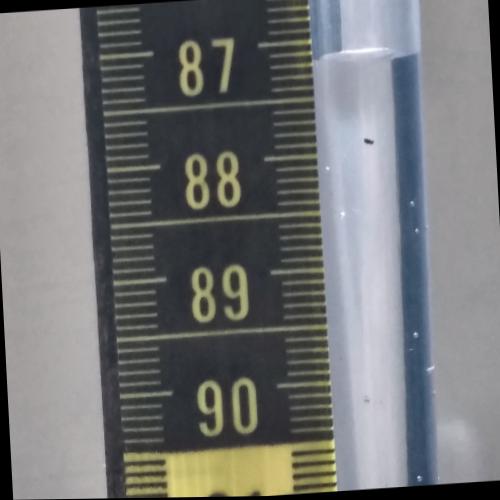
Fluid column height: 87.2 cm